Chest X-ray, PA view. Patient: 57 years old, sex M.
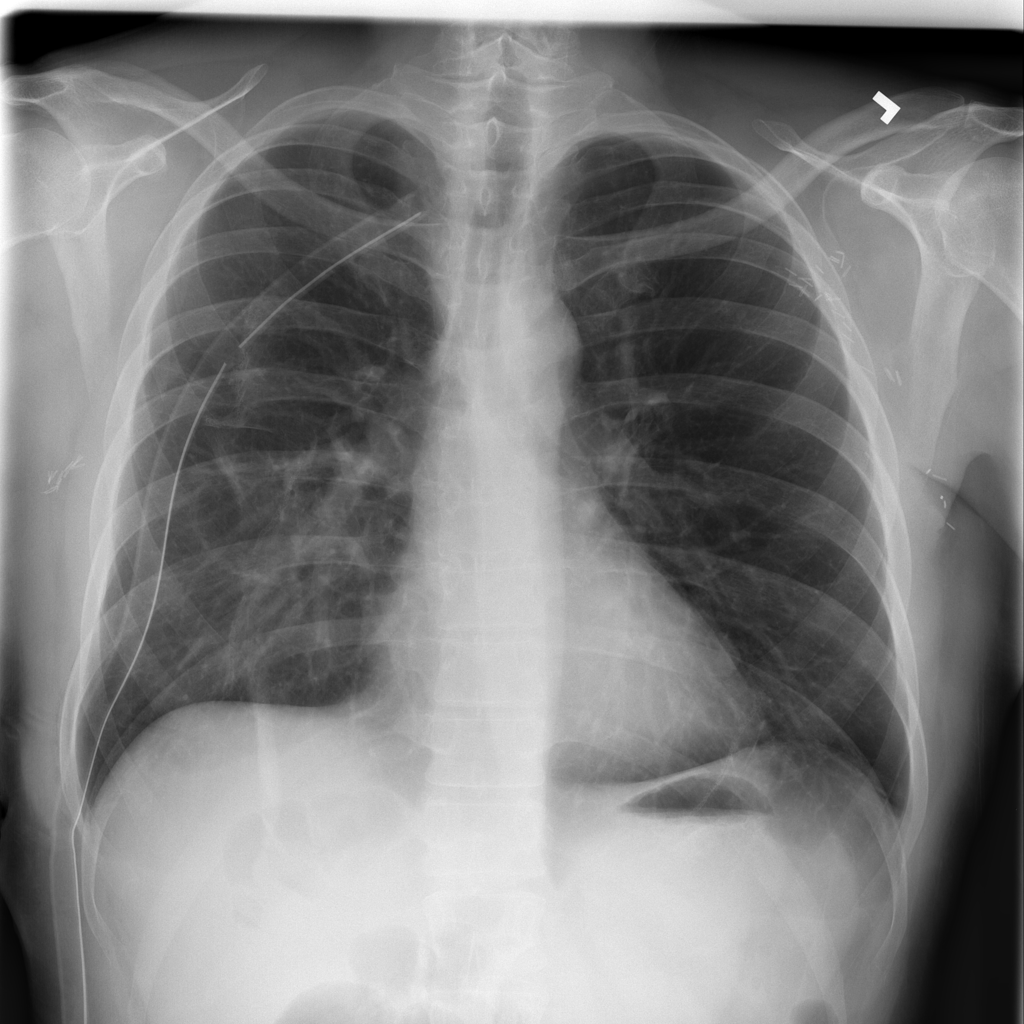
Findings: Atelectasis